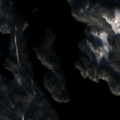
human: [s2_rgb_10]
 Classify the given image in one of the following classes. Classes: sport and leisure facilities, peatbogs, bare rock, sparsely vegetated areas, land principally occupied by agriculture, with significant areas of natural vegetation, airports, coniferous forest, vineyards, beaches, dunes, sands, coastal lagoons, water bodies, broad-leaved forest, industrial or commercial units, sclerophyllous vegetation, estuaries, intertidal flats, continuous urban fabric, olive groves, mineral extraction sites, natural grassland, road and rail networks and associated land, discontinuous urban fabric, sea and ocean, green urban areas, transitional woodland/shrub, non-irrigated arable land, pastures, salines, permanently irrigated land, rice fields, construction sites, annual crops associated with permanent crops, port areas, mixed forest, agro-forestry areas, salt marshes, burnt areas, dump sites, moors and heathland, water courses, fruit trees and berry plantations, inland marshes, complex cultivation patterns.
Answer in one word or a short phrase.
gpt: coniferous forest, mixed forest, transitional woodland/shrub, water bodies